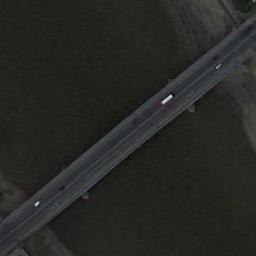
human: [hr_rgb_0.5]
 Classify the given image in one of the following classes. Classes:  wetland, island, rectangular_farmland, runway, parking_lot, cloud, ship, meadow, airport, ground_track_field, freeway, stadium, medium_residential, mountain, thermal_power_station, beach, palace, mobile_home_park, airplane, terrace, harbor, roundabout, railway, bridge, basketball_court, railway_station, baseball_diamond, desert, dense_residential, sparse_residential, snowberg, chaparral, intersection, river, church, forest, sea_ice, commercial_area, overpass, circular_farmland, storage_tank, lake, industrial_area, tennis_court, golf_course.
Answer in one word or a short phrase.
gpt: bridge